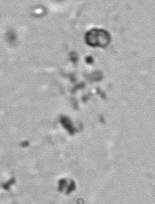
Label: Phaeocystis